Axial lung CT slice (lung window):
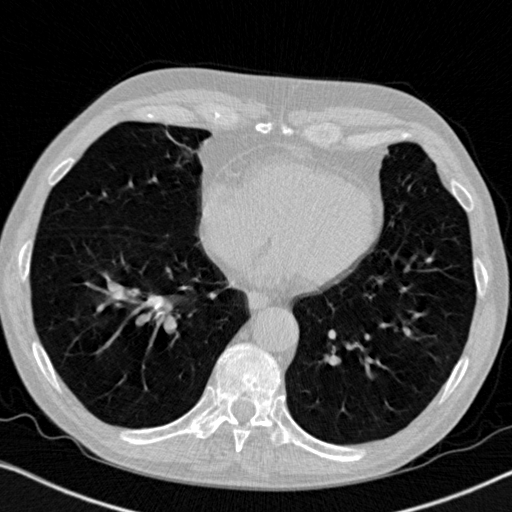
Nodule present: no